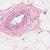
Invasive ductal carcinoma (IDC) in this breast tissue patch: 0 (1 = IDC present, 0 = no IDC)